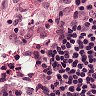
Metastatic tissue present: no